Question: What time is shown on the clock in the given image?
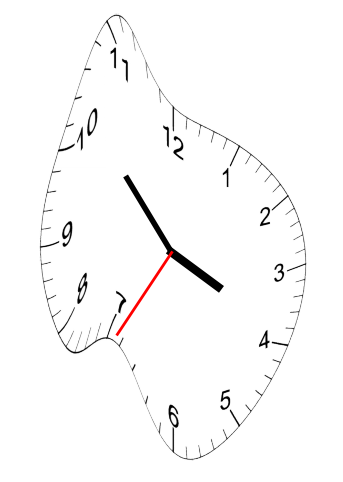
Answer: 03:52:35